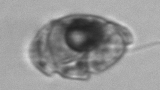
Label: Proterythropsis